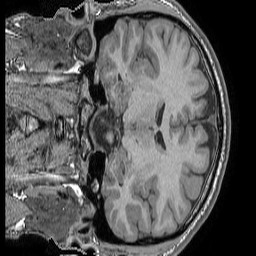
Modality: T1w
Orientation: sagittal
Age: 24
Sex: male
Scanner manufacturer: philips
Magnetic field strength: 1.5 T
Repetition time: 6.675 s
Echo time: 3.0 s